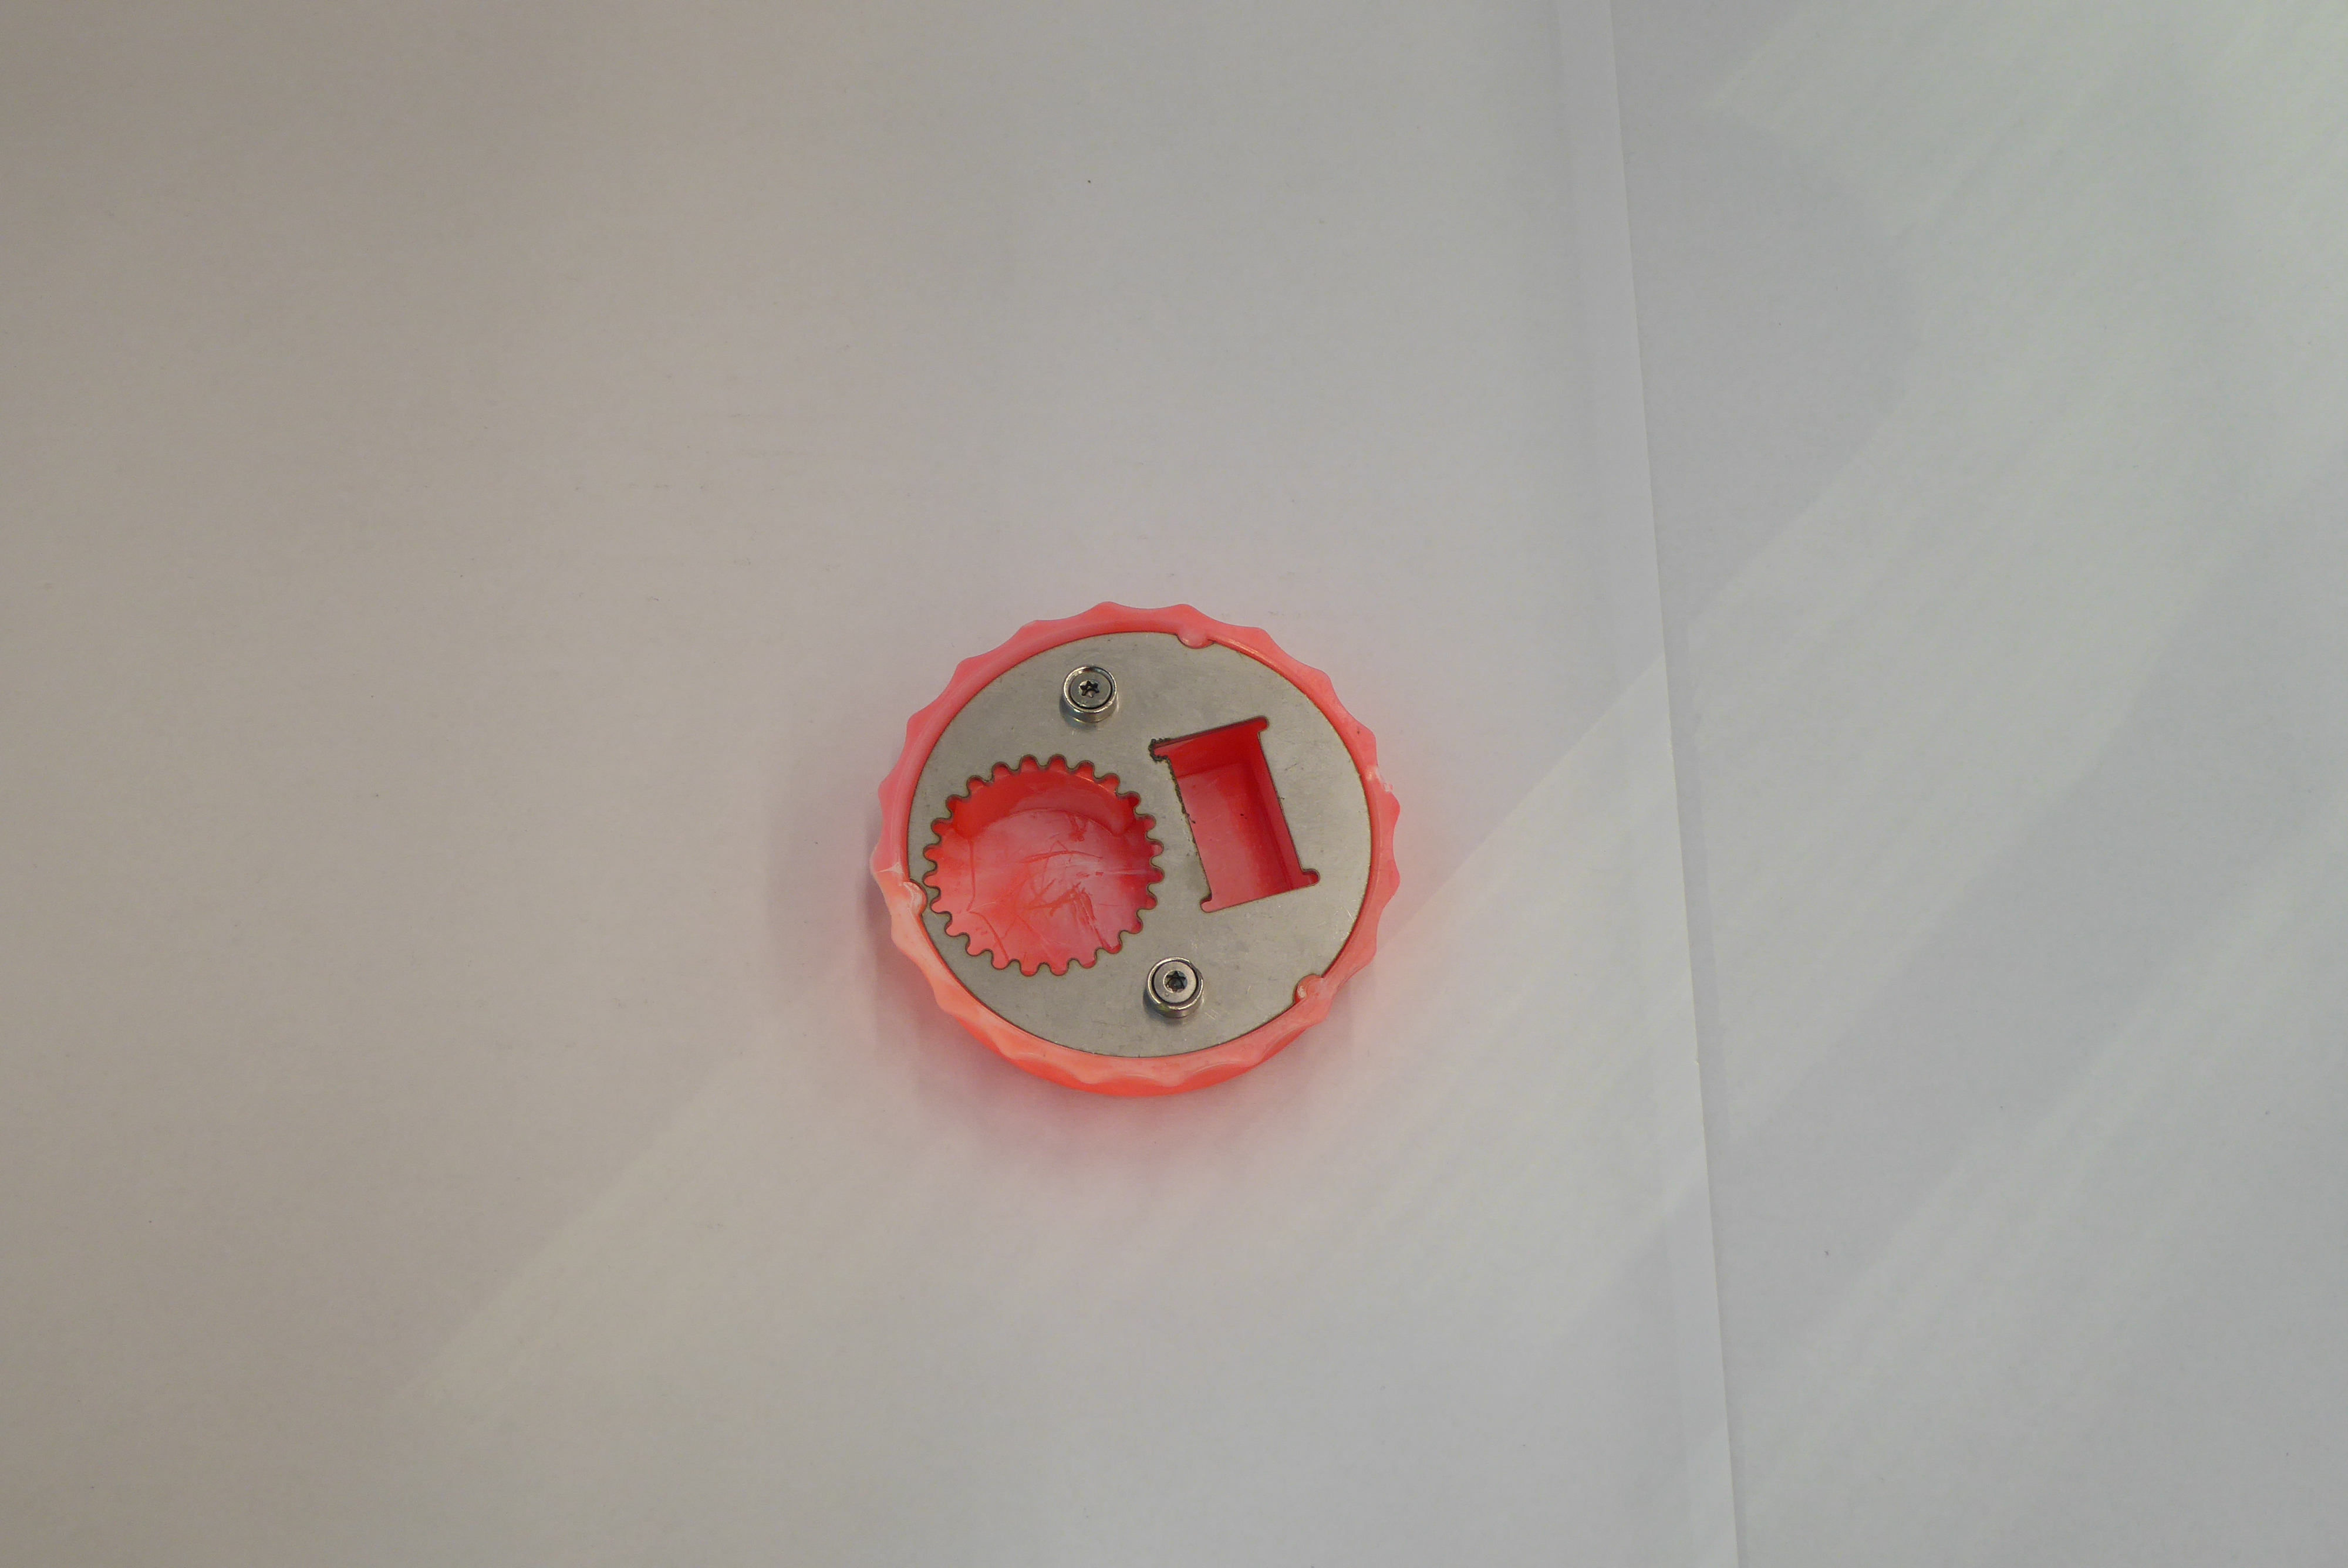
Label: Bottle Opener